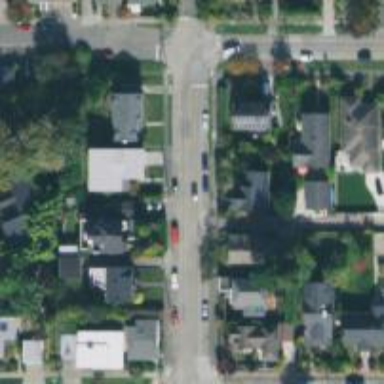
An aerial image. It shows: Alley classified as service road.